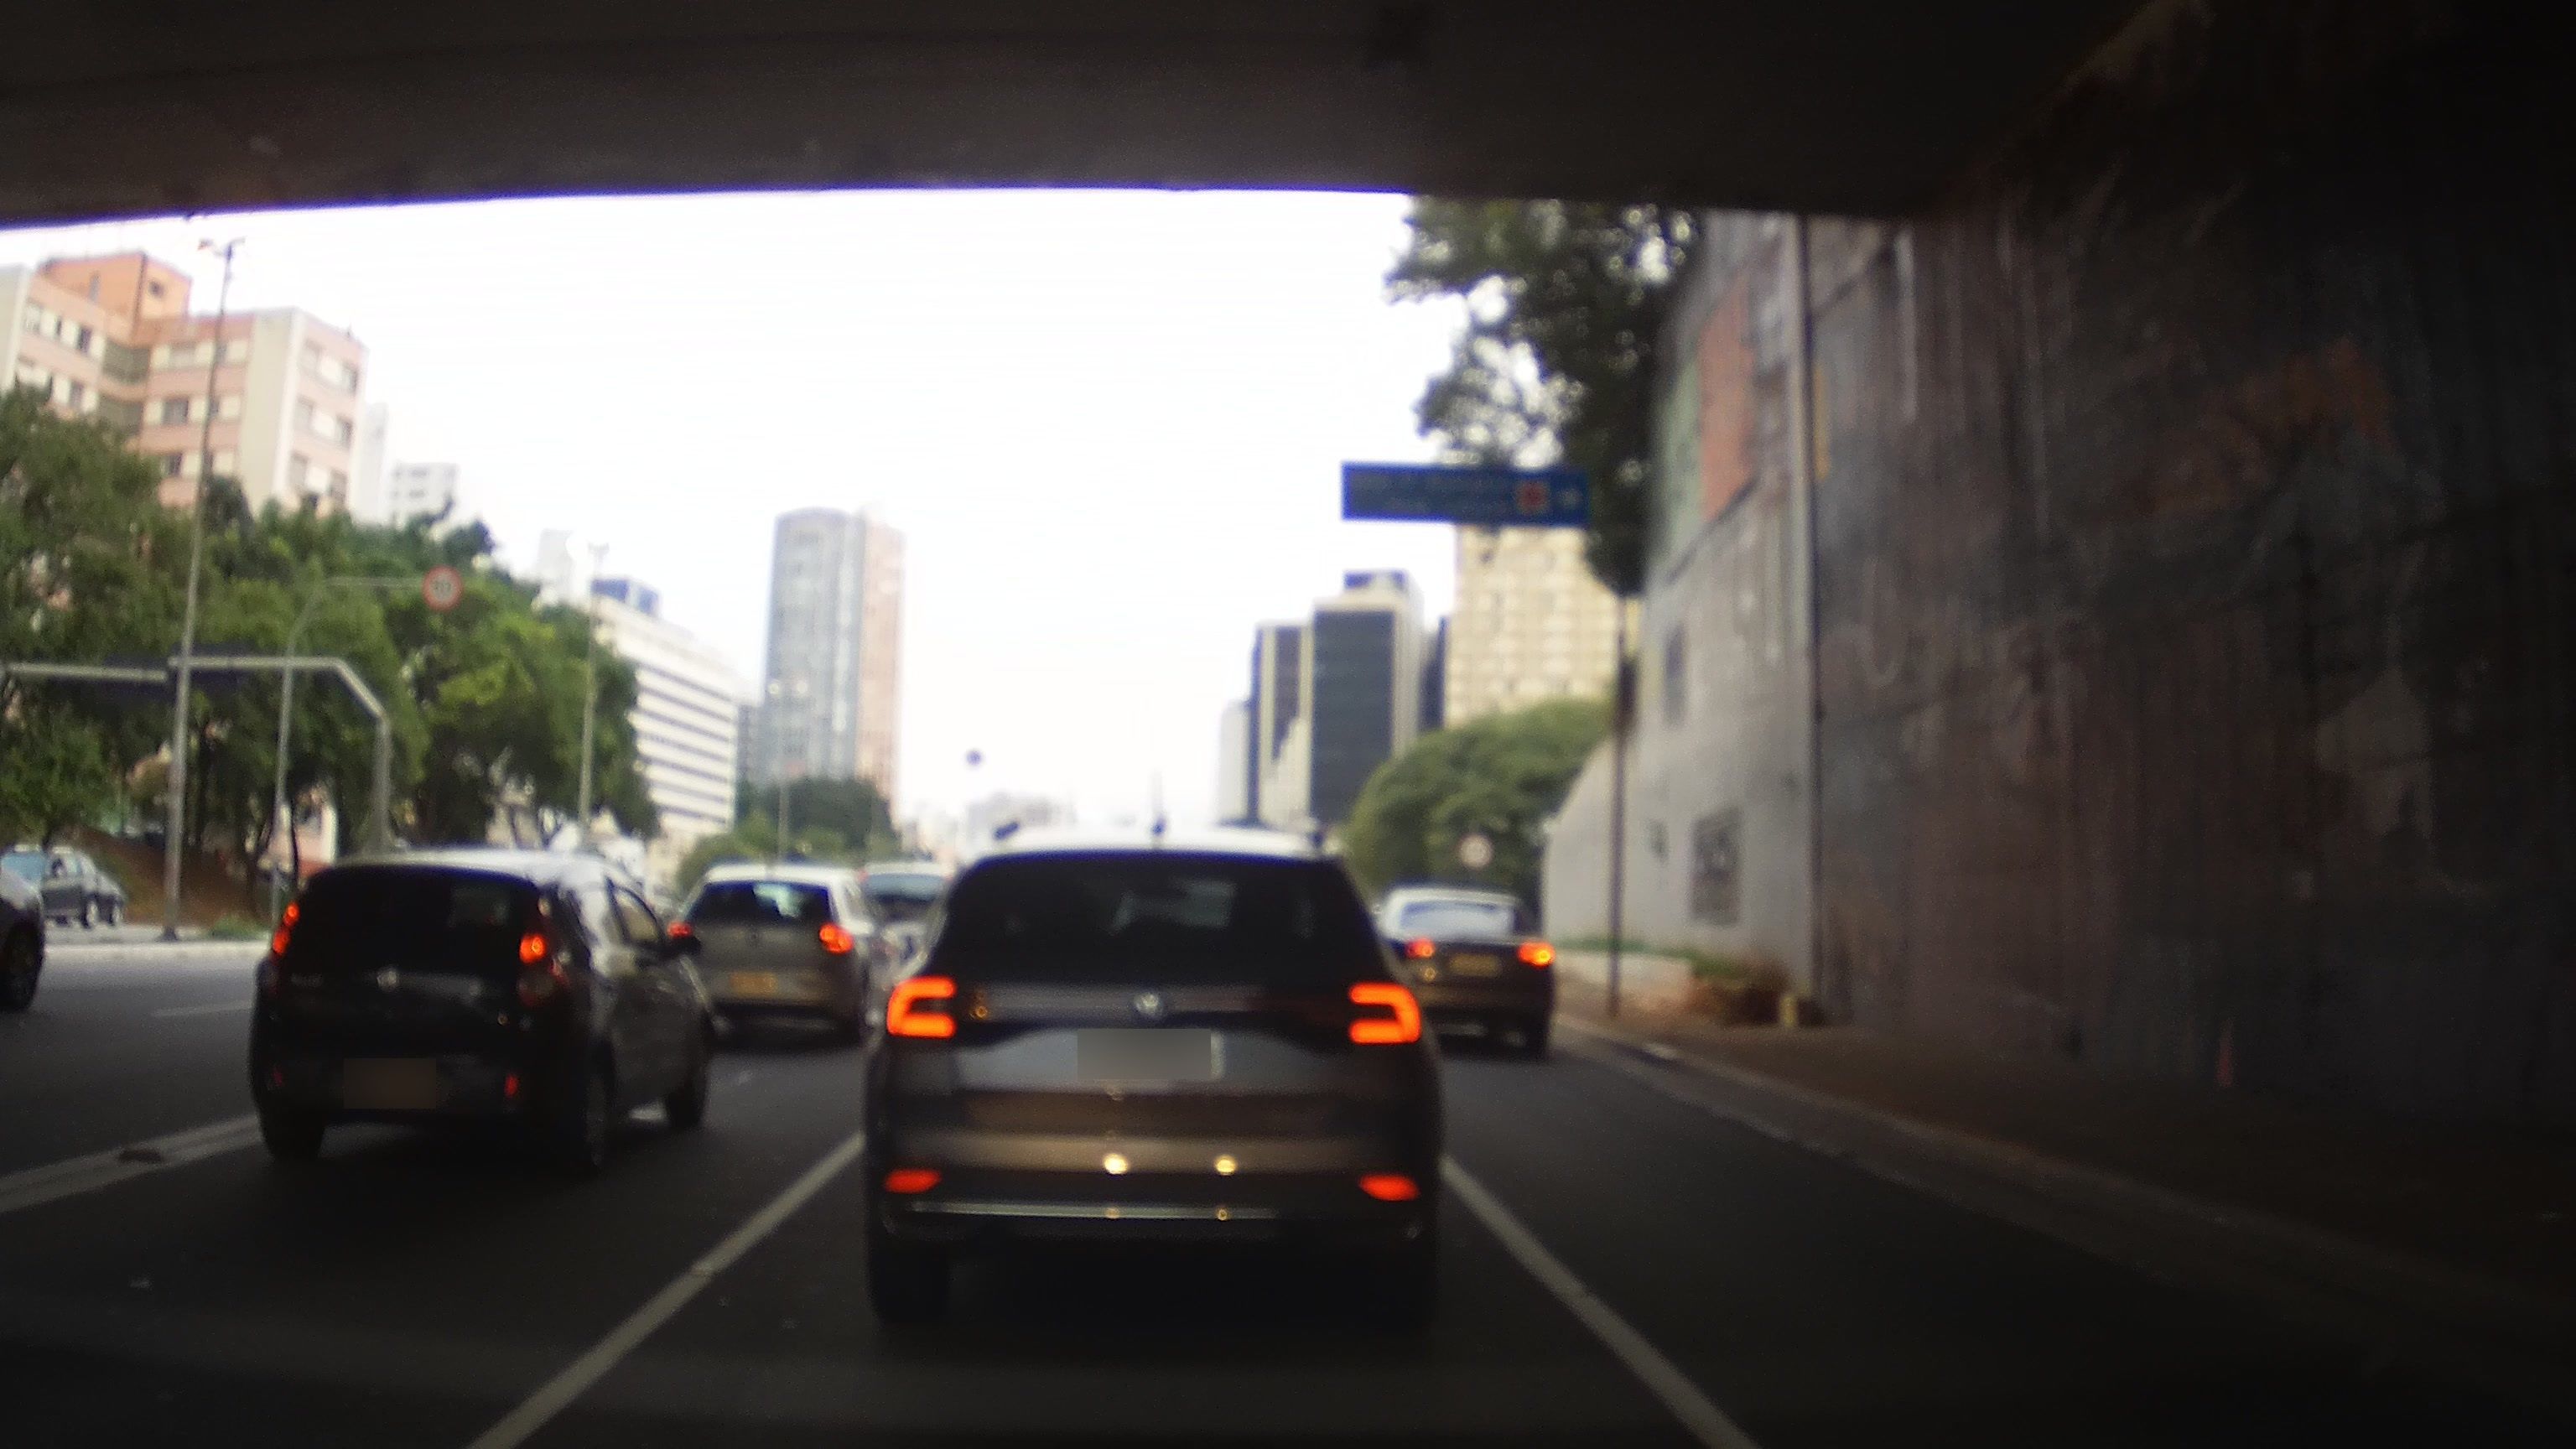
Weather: cloudy
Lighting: day
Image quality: slightly poor
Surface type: driving surface
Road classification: trunk_link
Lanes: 3
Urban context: urban centre
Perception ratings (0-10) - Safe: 1.25, Lively: 7.48, Beautiful: 7.03, Boring: 2.15, Depressing: 3.54, Wealthy: 3.71